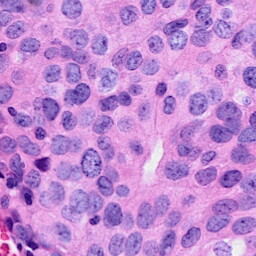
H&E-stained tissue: Breast